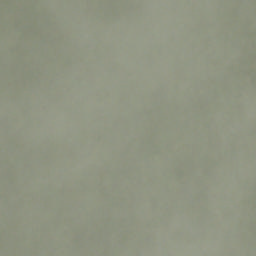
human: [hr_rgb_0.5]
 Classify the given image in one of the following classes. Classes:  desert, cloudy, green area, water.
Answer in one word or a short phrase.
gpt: cloudy